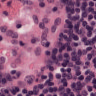
Metastatic tissue present: no